Field crop: tomato
Growth stage: 1
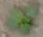
Species: solanum